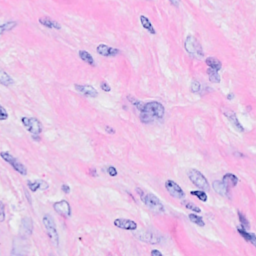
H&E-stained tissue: Breast